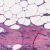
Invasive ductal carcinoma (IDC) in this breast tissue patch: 1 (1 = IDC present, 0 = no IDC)